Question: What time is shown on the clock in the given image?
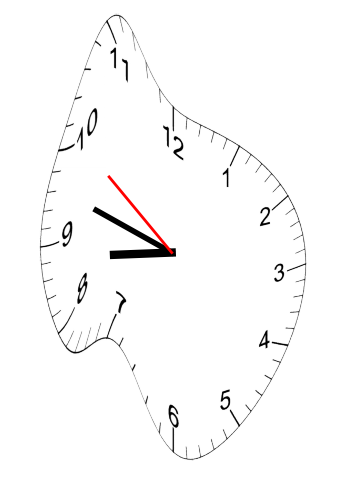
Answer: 08:47:51